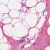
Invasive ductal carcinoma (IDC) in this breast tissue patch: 0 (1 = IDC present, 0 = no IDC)